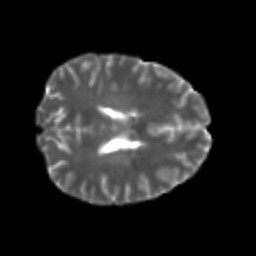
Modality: T2w
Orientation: axial
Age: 22
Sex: male
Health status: healthy
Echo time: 0.074 s